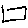
Label: square